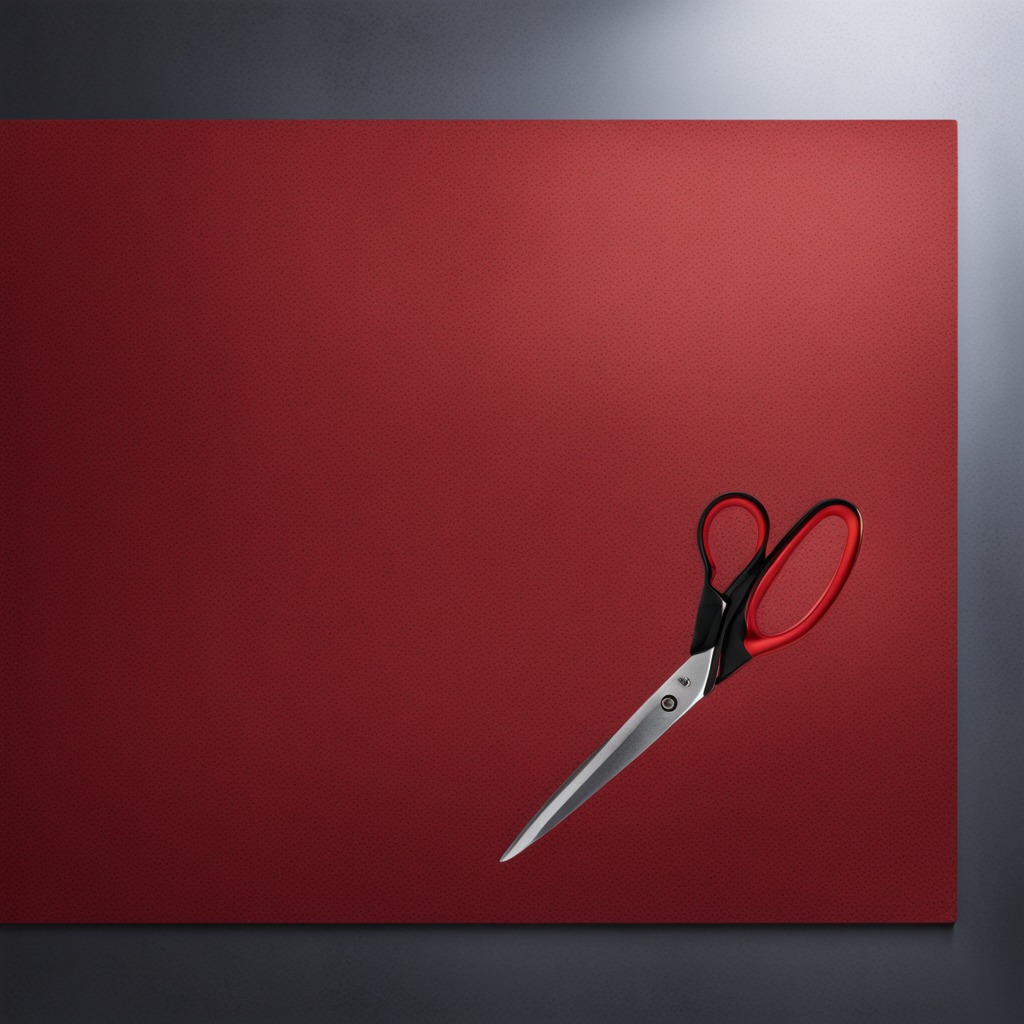
A scissor is lying on the tabletop.